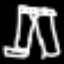
Label: pants